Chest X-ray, PA view. Patient: 57 years old, sex F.
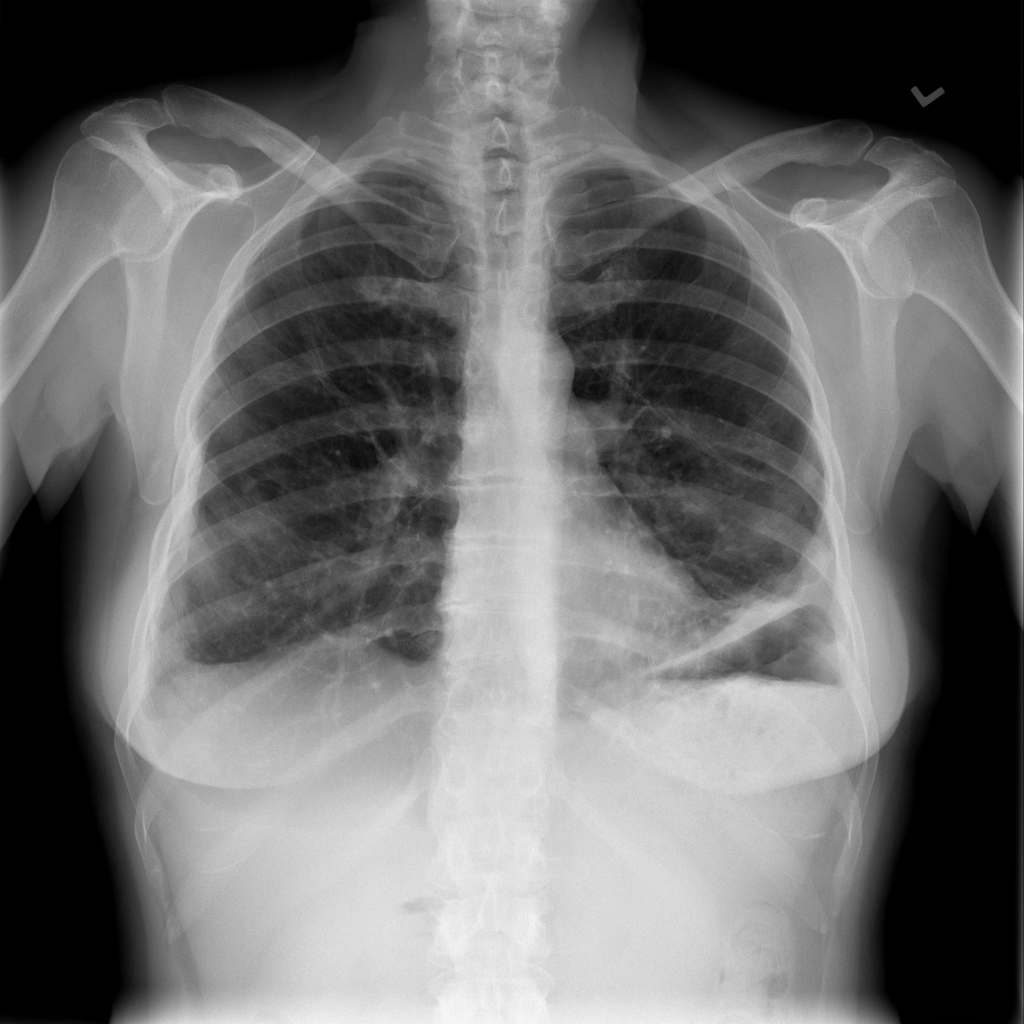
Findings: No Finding